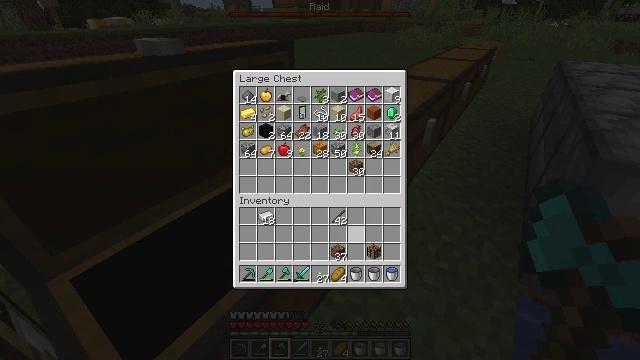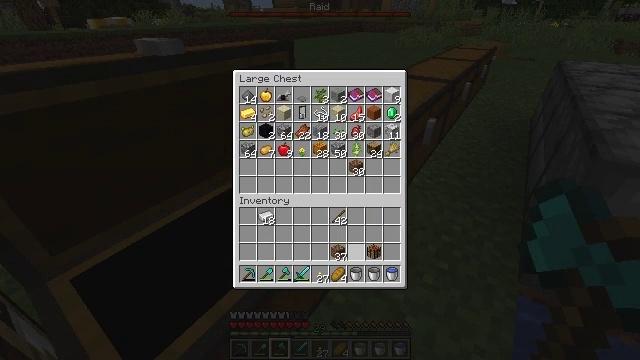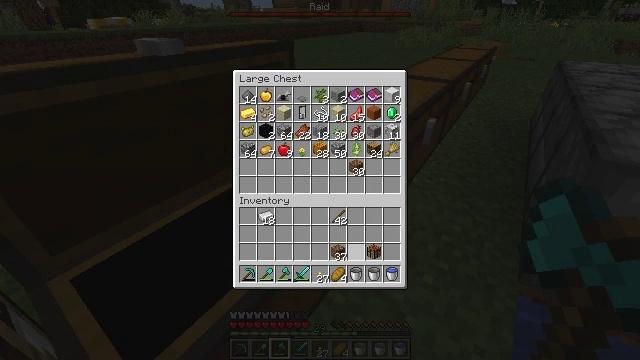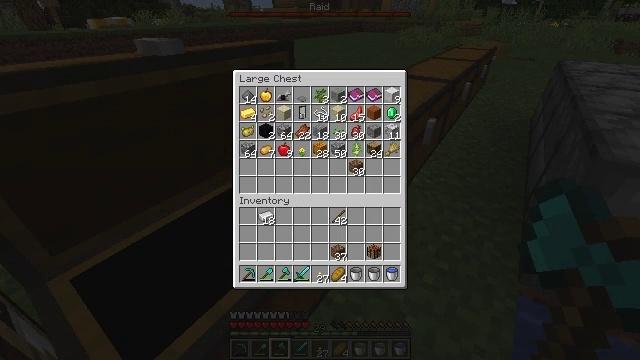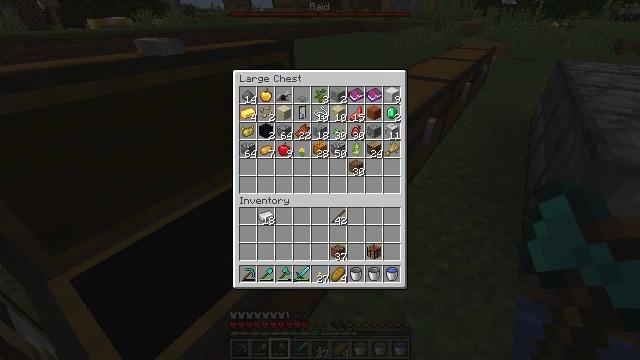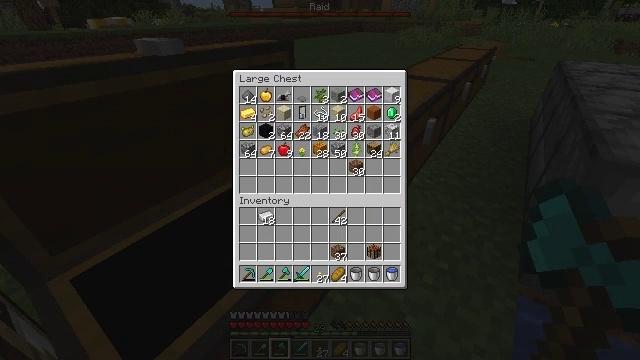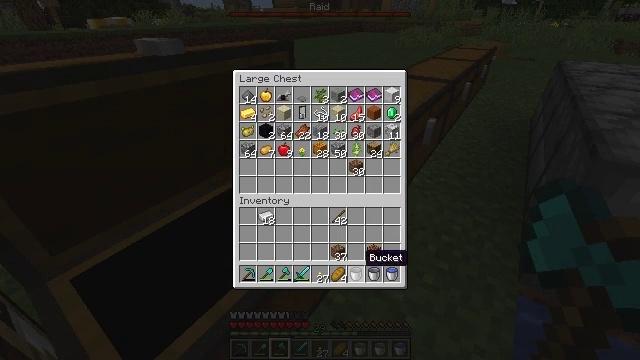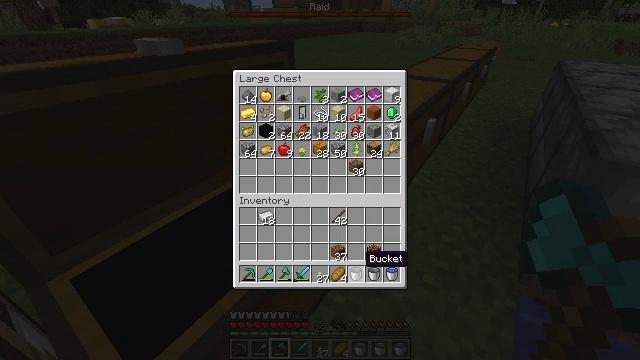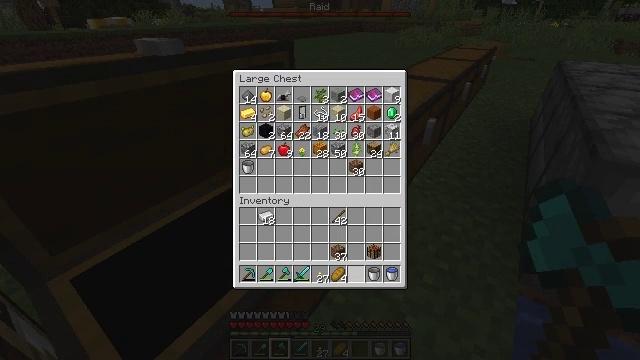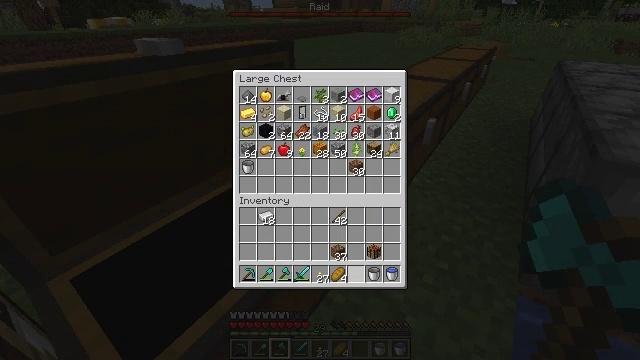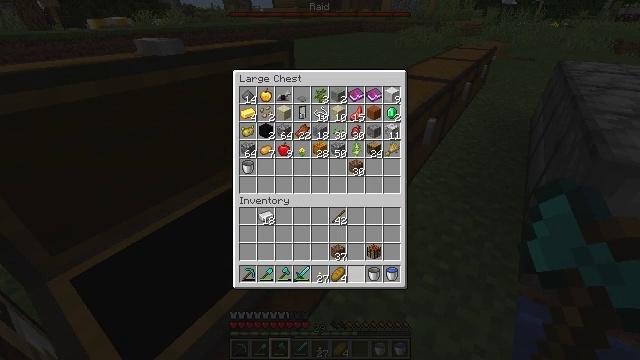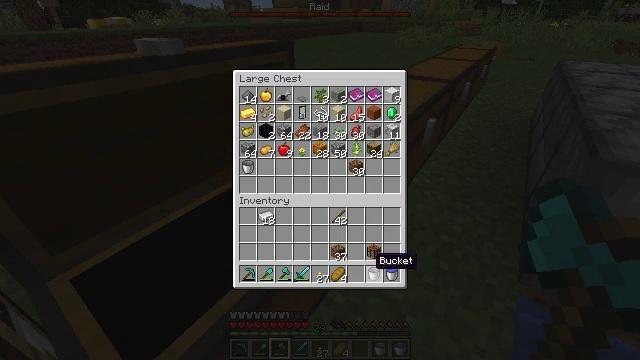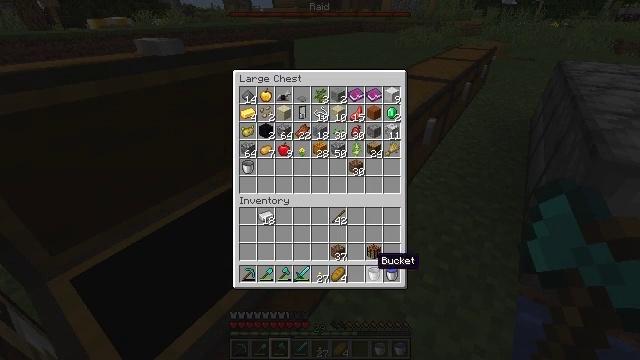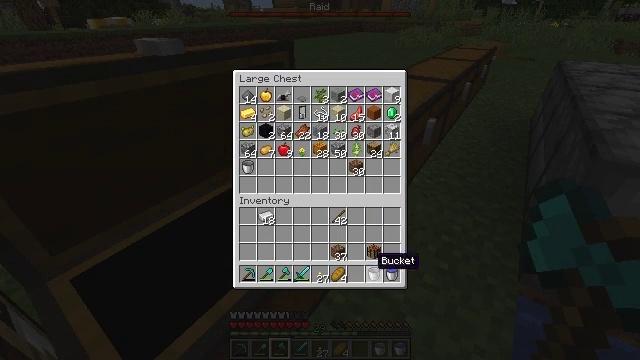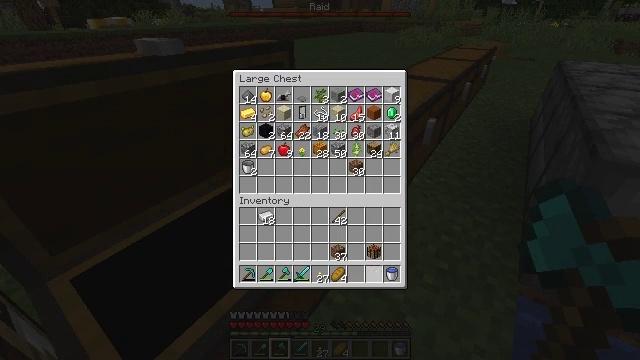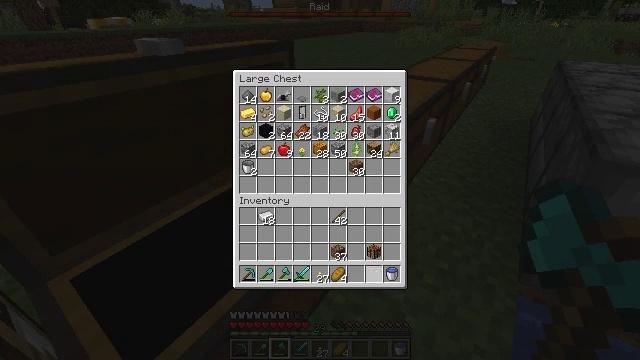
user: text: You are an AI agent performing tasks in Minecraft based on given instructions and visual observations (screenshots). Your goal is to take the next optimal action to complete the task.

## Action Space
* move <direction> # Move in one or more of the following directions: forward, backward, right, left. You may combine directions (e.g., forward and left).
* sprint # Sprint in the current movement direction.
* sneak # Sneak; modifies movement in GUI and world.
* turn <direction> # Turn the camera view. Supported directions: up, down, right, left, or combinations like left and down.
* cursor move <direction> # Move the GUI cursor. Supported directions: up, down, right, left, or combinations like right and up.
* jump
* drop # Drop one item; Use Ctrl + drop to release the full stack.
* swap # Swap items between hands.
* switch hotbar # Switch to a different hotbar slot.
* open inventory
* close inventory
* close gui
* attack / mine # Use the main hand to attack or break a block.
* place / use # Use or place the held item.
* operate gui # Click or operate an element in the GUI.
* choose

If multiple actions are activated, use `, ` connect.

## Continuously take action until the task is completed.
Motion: motion action
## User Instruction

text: Utilize the crafting table to create an iron hoe.
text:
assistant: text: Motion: sneak, cursor move down
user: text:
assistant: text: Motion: sneak, cursor move down
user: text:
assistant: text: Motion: sneak
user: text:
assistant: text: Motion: sneak
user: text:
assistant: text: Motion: sneak
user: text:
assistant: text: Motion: sneak
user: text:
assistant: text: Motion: sneak
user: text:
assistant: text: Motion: sneak, choose
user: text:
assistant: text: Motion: sneak, choose
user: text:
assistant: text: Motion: sneak, choose
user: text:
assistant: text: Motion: sneak, cursor move right
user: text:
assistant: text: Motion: sneak
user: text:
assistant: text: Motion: sneak
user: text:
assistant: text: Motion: sneak, choose
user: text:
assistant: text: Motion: sneak, choose
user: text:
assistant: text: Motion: sneak, choose
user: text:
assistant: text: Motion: sneak
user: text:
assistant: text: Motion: sneak, cursor move right
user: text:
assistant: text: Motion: sneak
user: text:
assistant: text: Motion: sneak
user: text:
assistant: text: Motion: sneak
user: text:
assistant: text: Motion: no_op
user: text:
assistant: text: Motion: no_op
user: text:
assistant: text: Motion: operate gui
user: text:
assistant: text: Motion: operate gui
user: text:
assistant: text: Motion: cursor move left, operate gui
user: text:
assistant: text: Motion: cursor move left
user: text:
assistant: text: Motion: no_op
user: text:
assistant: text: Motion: no_op
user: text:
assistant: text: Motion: operate gui